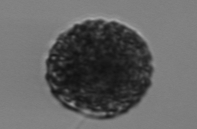
Label: Vicicitus_globosus